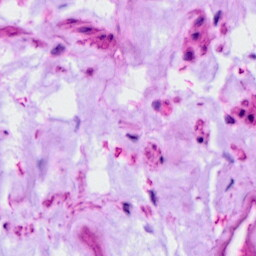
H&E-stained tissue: Ovarian